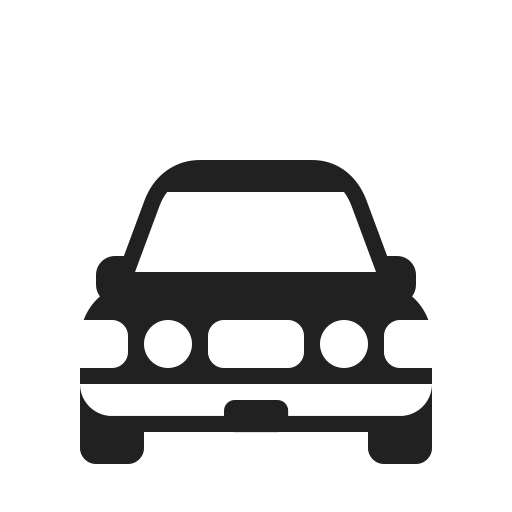
oncoming automobile high contrast